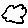
Label: cloud